Question: Dim z as range
'''
For Each z In Range([C2], Cells(Rows.Count, "C").End(xlUp))
z.Value = Range("C2").Replace("/****", "", 2)
Next z
'''
I tried doing the above but what it did was it replaced all the cells in the range with the boolean 'True' instead of the edited cell.

What I need to do here is to remove characters from '/' and beyond, so for example C2 would simply become ABG
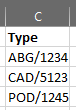
Answer: 1. You don't need a loop, just call Replace on the entire column.
2. You only need one wildcard *.
3. xlPart is more meaningful than 2.
'''
Range("C:C").Replace "/*", "", xlPart
'''